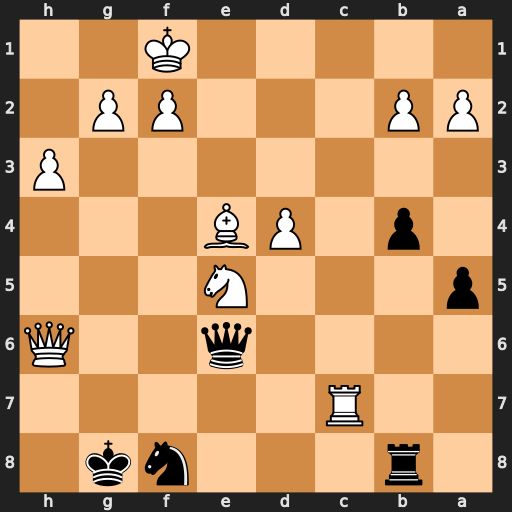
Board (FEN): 1r3nk1/2R5/4q2Q/p3N3/1p1PB3/7P/PP3PP1/5K2
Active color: b
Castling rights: -
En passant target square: -
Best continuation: Qxh6 Bd5+ Ne6